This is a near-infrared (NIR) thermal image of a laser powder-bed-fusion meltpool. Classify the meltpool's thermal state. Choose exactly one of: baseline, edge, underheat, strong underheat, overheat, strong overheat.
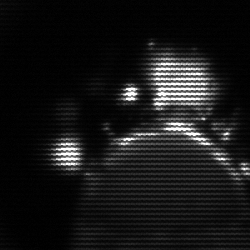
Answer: baseline